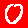
Digit: 0